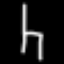
Label: chair